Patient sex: F
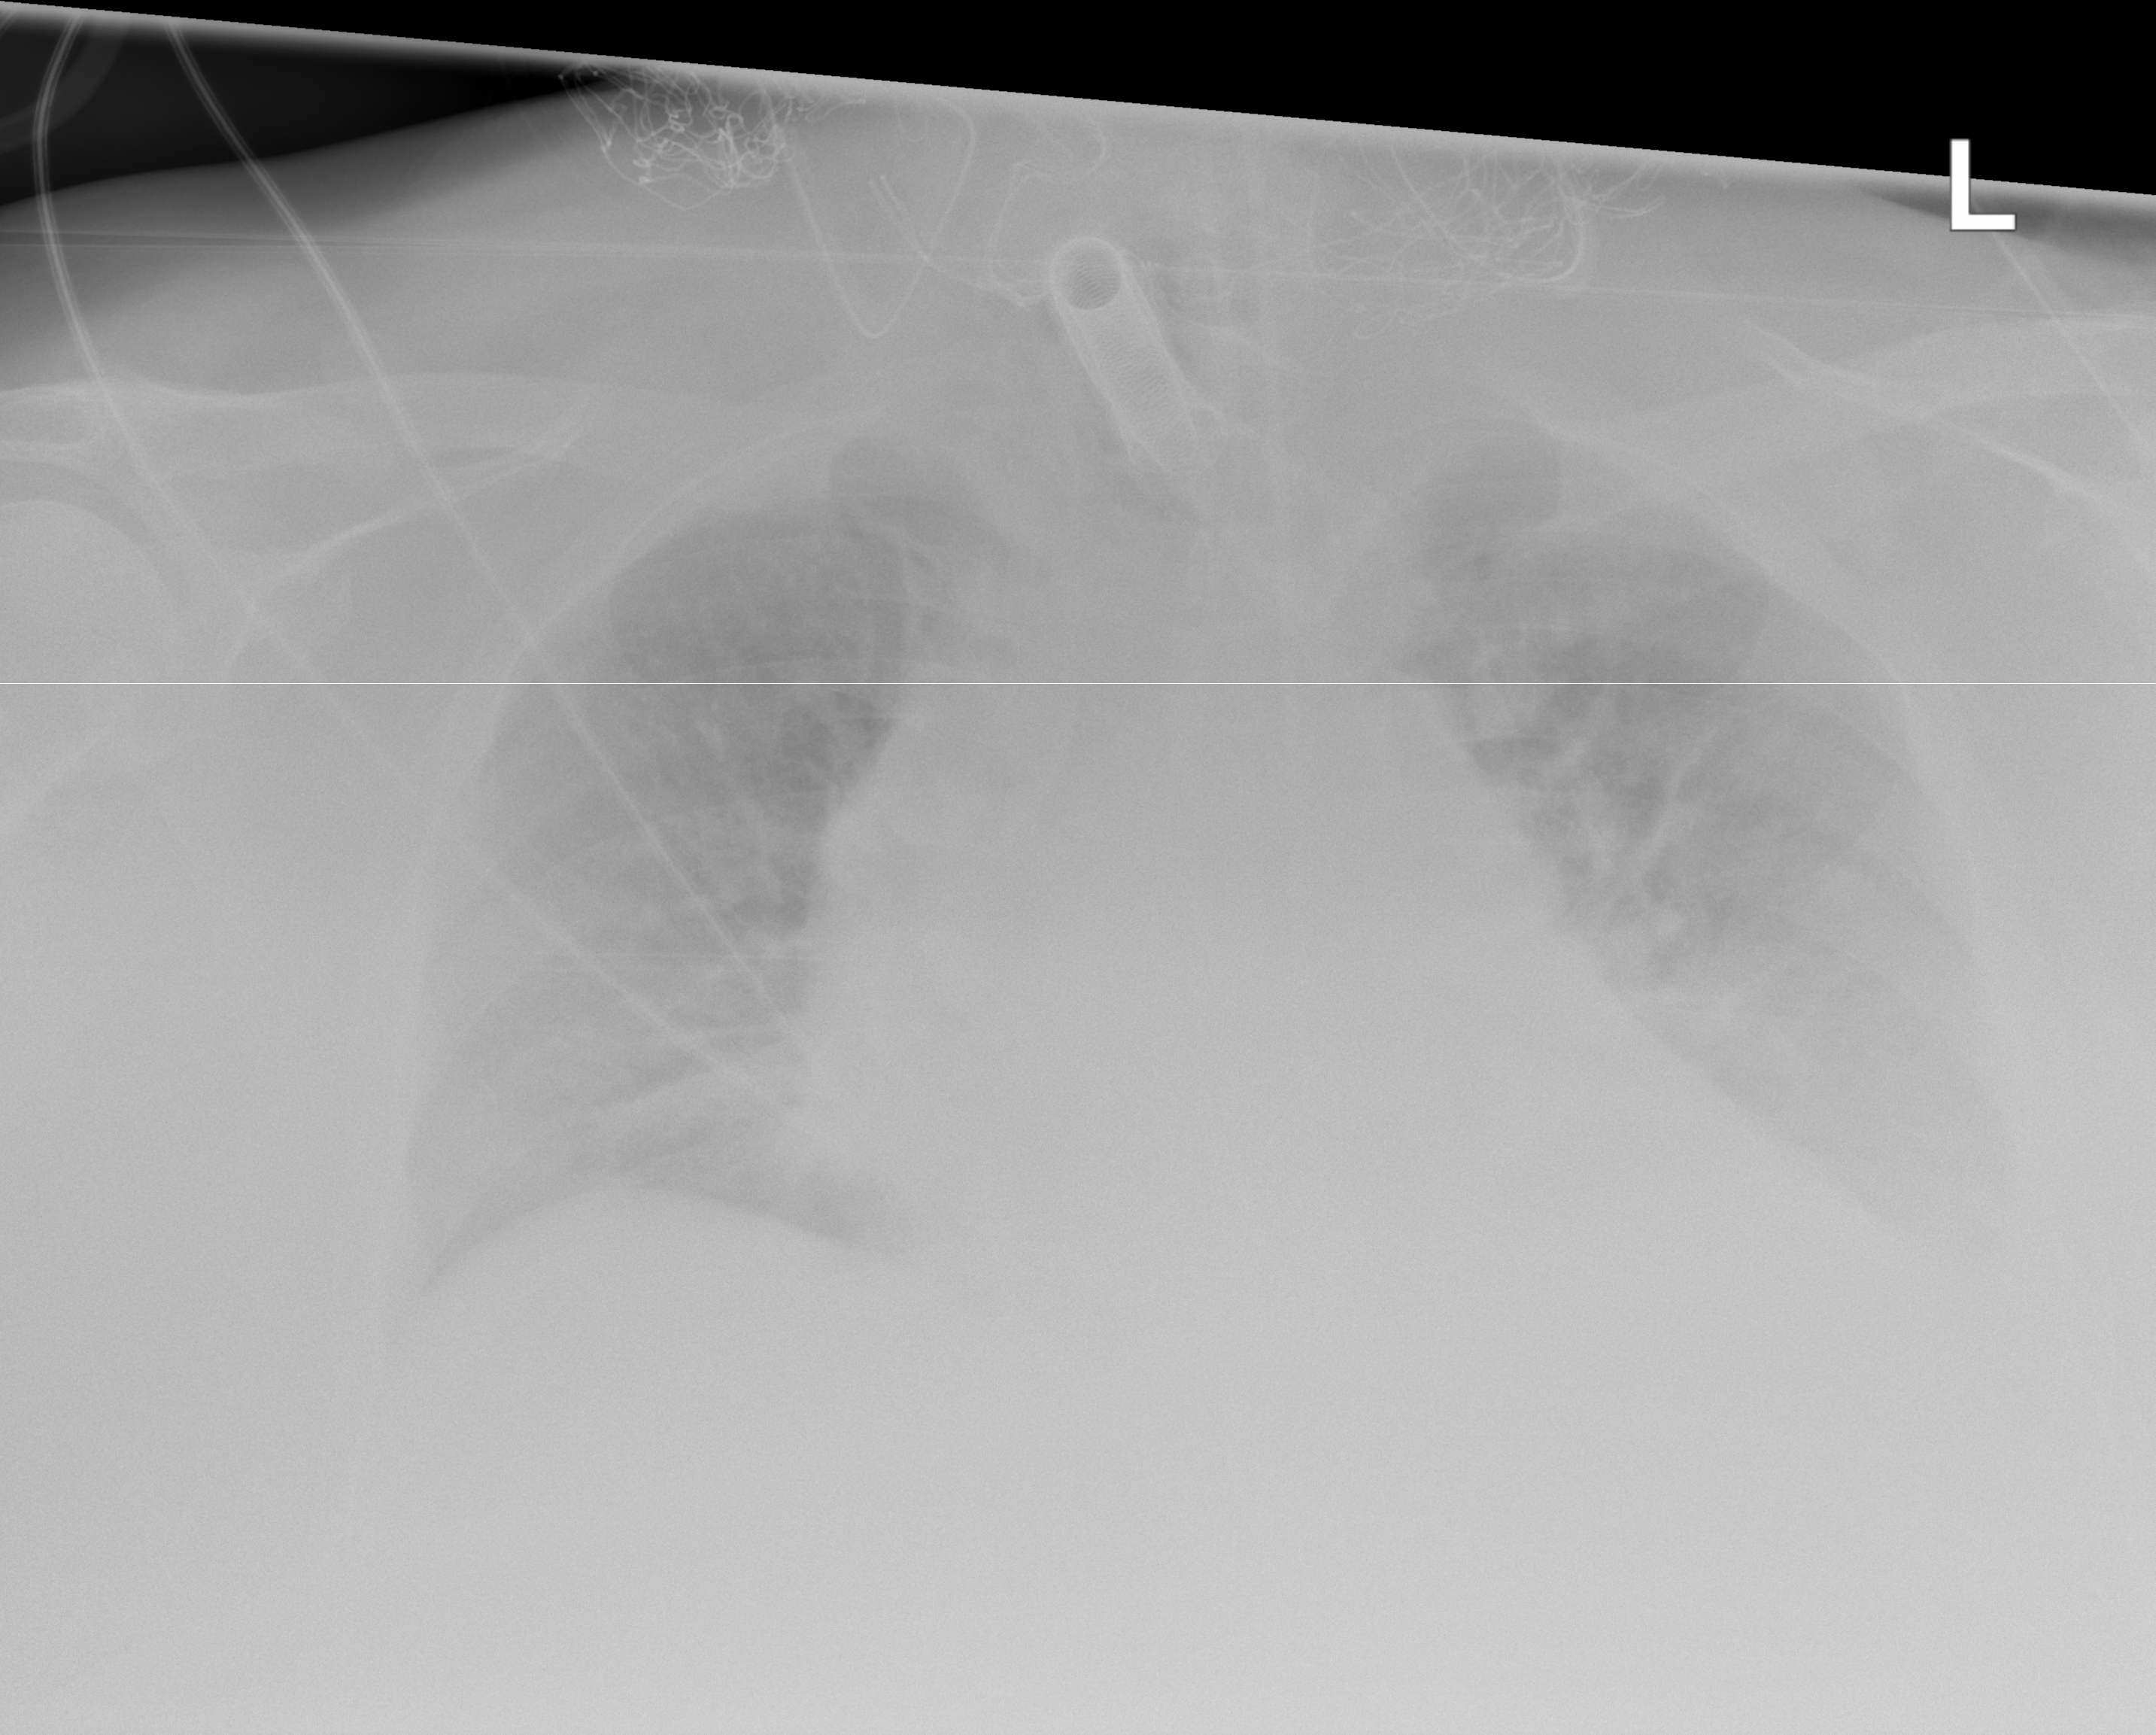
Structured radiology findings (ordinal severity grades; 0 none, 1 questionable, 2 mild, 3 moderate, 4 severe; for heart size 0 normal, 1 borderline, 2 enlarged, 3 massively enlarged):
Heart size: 2
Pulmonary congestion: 2
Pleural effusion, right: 1
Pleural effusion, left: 2
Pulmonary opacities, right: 0
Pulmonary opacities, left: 0
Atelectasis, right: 2
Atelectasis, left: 3